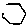
Label: hexagon